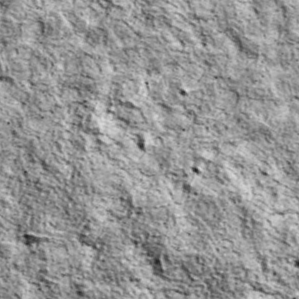
Label: non_frost